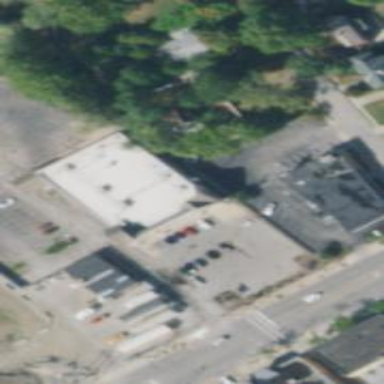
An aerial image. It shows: Pharmacy building providing healthcare services.